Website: macys
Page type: delivery-shipping
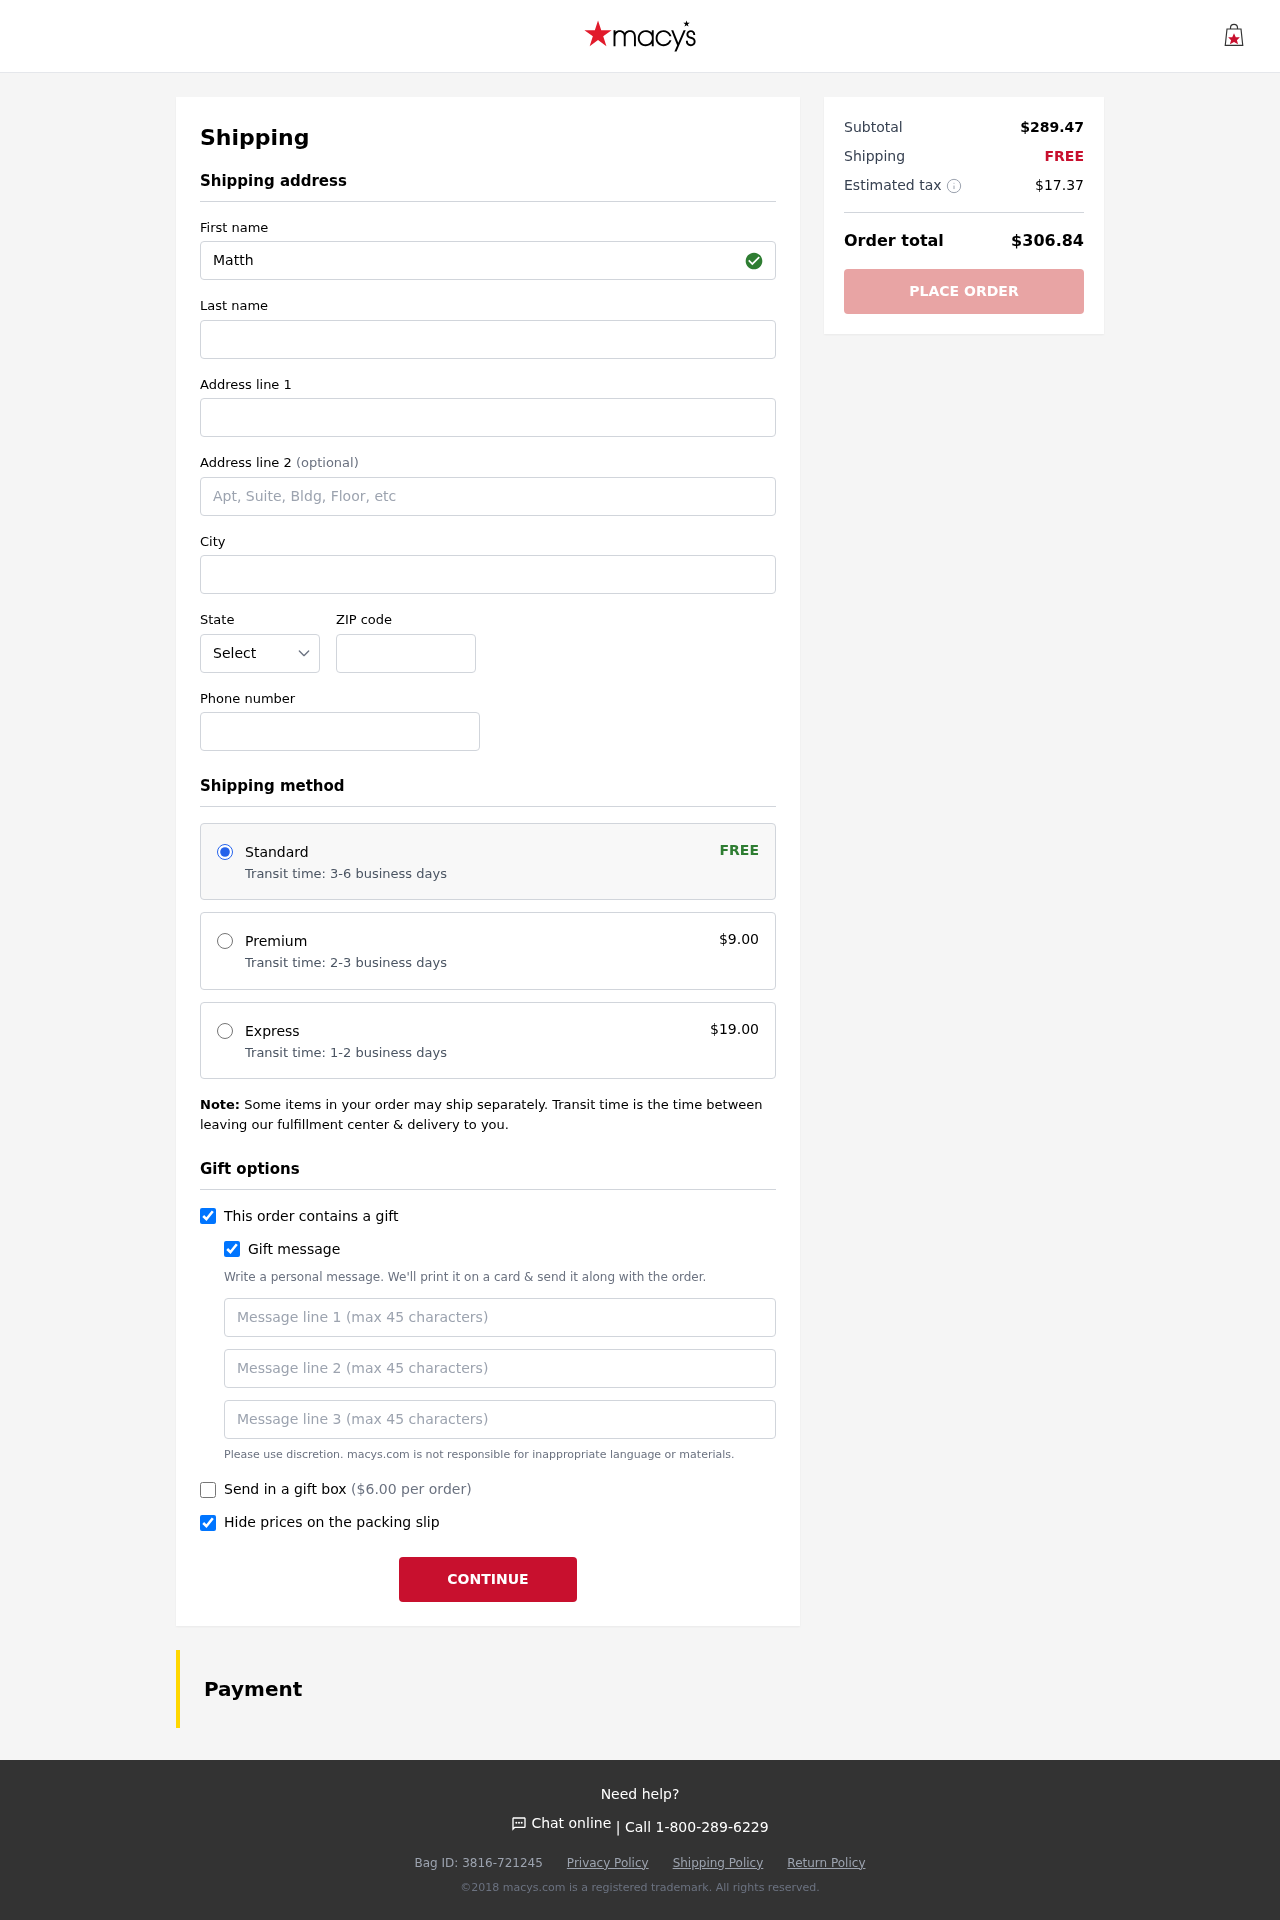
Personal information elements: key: PII_STATE_ABBR
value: MN
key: PII_FIRSTNAME
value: Matthew
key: PII_LASTNAME
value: Farmer
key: PII_STREET
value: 2650 Dudley Haven Suite 741
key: PII_CITY
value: South Alexishaven
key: PII_POSTCODE
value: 92398
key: PII_PHONE
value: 7622930961
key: PII_GIFT_MESSAGE
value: Hey Colleen, I stumbled upon these Chelsea boots and instantly thought of you—I know how much you love that sleek look! I hope they add a little extra flair to your outfits. Enjoy!  Matthew
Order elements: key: ORDER_SHIPPING_STANDARD
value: Transit time: 3-6 business days
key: ORDER_SHIPPING_COST
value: FREE
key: ORDER_SHIPPING_PREMIUM
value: Transit time: 2-3 business days
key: ORDER_SHIPPING_PREMIUM_PRICE
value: $9.00
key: ORDER_SHIPPING_EXPRESS
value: Transit time: 1-2 business days
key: ORDER_SHIPPING_EXPRESS_PRICE
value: $19.00
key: ORDER_GIFT_BOX_PRICE
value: ($6.00 per order)
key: ORDER_SUBTOTAL
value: $289.47
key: ORDER_SHIPPING_COST2
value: FREE
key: ORDER_TAX
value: $17.37
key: ORDER_TOTAL
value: $306.84